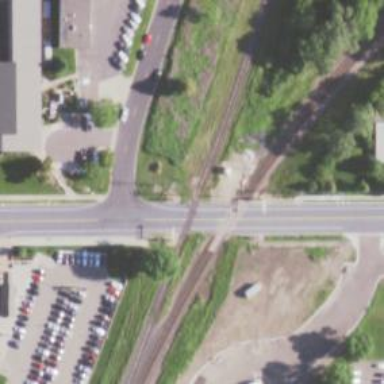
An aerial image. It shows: Level crossing with lights and saltire markings.